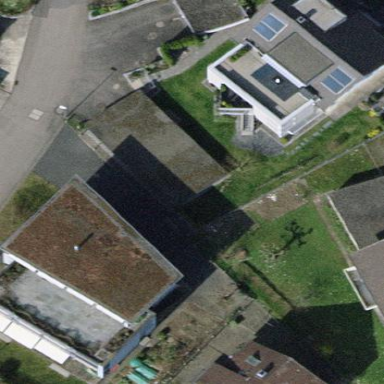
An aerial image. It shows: Group of garages.